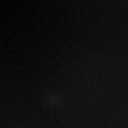
Screen state: off